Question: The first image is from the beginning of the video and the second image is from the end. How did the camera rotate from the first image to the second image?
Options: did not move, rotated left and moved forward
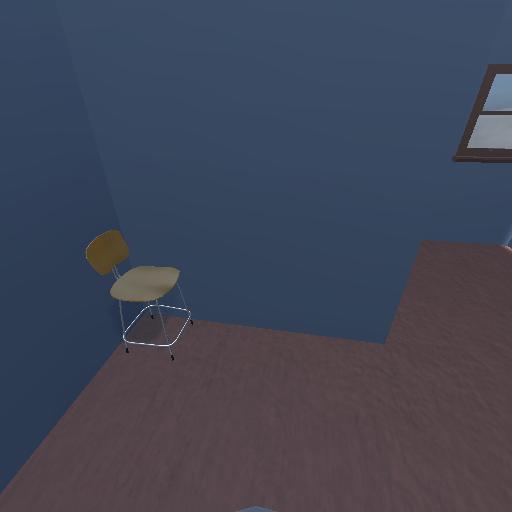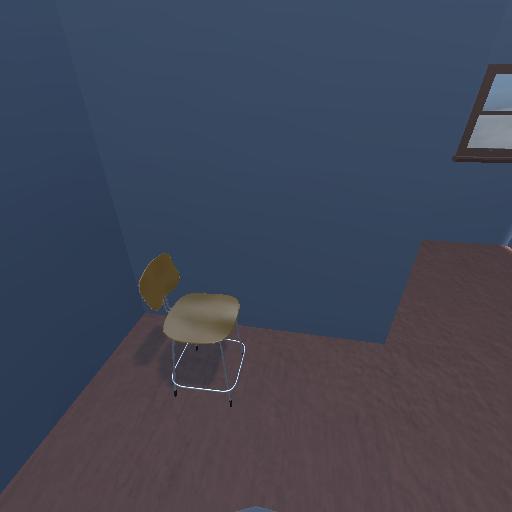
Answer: did not move